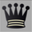
Piece: bQ